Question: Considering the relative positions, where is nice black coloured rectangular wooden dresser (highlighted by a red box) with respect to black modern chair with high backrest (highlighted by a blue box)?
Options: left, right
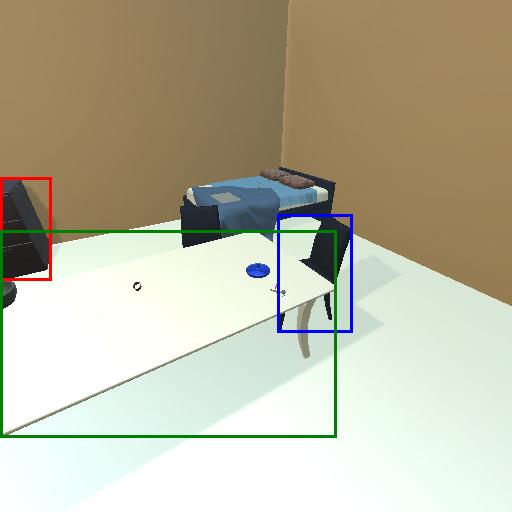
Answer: left